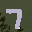
Label: 7